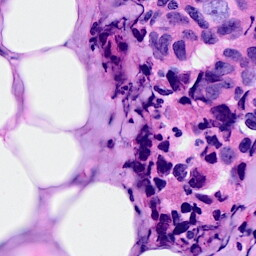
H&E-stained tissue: Breast